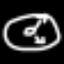
Label: clock